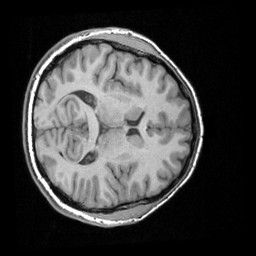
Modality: T1w
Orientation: axial
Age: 23
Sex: male
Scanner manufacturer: siemens
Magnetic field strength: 3 T
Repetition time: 1.62 s
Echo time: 0.003 s